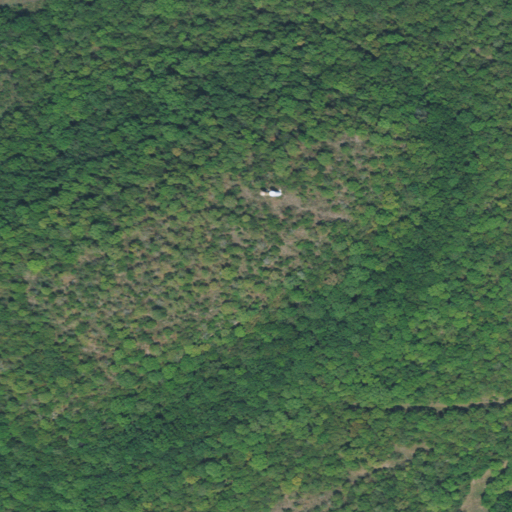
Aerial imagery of mountain in Oklahoma named Bald Knob containing deciduous forest, pasture, and grassland